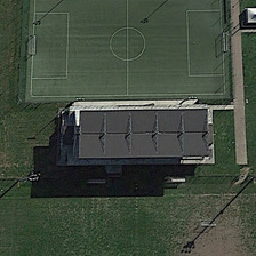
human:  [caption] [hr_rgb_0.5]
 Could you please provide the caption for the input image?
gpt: Gray building is next to football field

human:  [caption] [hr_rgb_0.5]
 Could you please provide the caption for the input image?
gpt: A gray FICA building next to a football field.

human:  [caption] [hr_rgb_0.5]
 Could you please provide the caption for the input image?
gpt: A gray building is next to a football field

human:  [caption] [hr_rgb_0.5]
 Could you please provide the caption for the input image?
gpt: A grey building is near a football field

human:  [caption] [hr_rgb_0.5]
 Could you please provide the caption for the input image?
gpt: Buildings near the football field